【题型】解答题　【知识点】立体几何　【难度】easy
某种儿童适用型防蚊液储存在一个容器中，该容器由两个半球和一个圆柱组成（其中上半球是容器的盖子，防蚊液储存在下半球及圆柱中），容器轴截面如图所示，两头是半圆形，中间区域是矩形 \(ABCD\)，其外周长为 100 毫米。防蚊液所占的体积为圆柱体体积和一个半球体积之和。假设 \(AD\) 的长为 \(2x\) 毫米。

(1) 求容器中防蚊液的体积（单位：立方毫米）\(y\) 关于 \(x\) 的函数关系式；

(2) 如何设计 \(AD\) 与 \(AB\) 的长度，使得 \(y\) 最大？
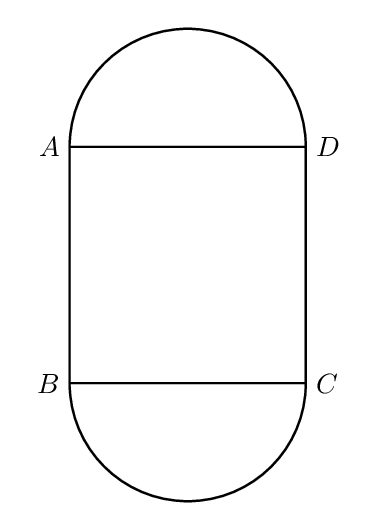
【解答】
\textbf{【答案】}
(1) \(y = \left(\dfrac{2}{3}\pi - \pi^2\right)x^3 + 50\pi x^2,\ x \in \left(0,\dfrac{50}{\pi}\right)\)。

(2) \(AD\) 为 \(\dfrac{200}{3\pi - 2}\) 毫米，\(AB\) 为 \(\dfrac{50\pi - 100}{3\pi - 2}\) 毫米。

\vspace{1em}

\textbf{【知识点】} 建立拟合函数模型解决实际问题、由导数求函数的最值（不含参）、面积、体积最大问题、求组合体的体积

\vspace{1em}

\textbf{【分析】}
(1) 由矩形 \(ABCD\) 其外周长为 100 毫米，又设 \(AD\) 的长为 \(2x\) 毫米，可得 \(AB\) 的长度，再根据圆柱和球的体积公式即可求得防蚊液的体积 \(y\) 关于 \(x\) 的函数关系式；

(2) 对 (1) 求得的函数关系式求导，从而得到函数的单调区间，根据函数单调性即可确定防蚊液体积最大值。

\vspace{1em}

\textbf{【详解】}
(1) 由 \(2AB + 2\pi x = 100\) 得 \(AB = 50 - \pi x\)，

由 \(AB > 0\) 且 \(x > 0\) 得 \(x \in \left(0,\dfrac{50}{\pi}\right)\)，

所以防蚊液的体积
\[
y = \frac{1}{2} \times \frac{4}{3}\pi x^3 + \pi x^2(50 - \pi x) = \left(\frac{2}{3}\pi - \pi^2\right)x^3 + 50\pi x^2,\ x \in \left(0,\frac{50}{\pi}\right).
\]

---

(2) 由 \(y = \left(\frac{2}{3}\pi - \pi^2\right)x^3 + 50\pi x^2,\ x \in \left(0,\frac{50}{\pi}\right)\)，

所以
\[
y' = 2\pi x^2 - 3\pi^2 x^2 + 100\pi x,
\]

令 \(y' > 0\) 得 \(0 < x < \dfrac{100}{3\pi - 2}\)；令 \(y' < 0\) 得 \(\dfrac{100}{3\pi - 2} < x < \dfrac{50}{\pi}\)；

所以 \(y\) 在 \(\left(0,\dfrac{100}{3\pi - 2}\right)\) 上单调递增，在 \(\left(\dfrac{100}{3\pi - 2},\dfrac{50}{\pi}\right)\) 上单调递减，

所以当 \(x = \dfrac{100}{3\pi - 2}\) 时，\(y\) 有最大值，此时 \(AD = 2x = \dfrac{200}{3\pi - 2}\)，\(AB = \dfrac{50\pi - 100}{3\pi - 2}\)，

所以当 \(AD\) 为 \(\dfrac{200}{3\pi - 2}\) 毫米，\(AB\) 为 \(\dfrac{50\pi - 100}{3\pi - 2}\) 毫米时，防蚊液的体积有最大值。